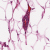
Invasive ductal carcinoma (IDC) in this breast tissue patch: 0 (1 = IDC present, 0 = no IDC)